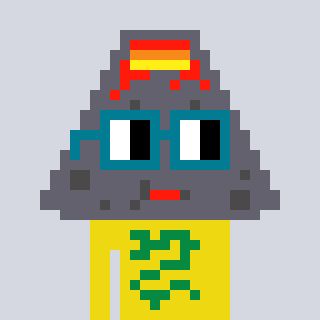
a pixel art character with square dark green glasses, a volcano-shaped head and a yellow-colored body on a cool background